This grayscale image was formed by reshaping a rotor test-rig vibration snapshot into a 2-D grid. Based on the visible evidence, which rotor condition applies: normal, misalignment, unbalance, looseness?
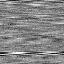
Answer: misalignment